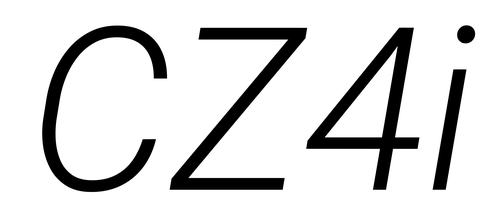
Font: Roboto-Italic_Light_Italic